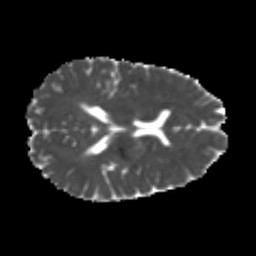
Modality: MD
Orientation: axial
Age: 22
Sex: male
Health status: healthy
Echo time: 0.074 s